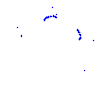
Particle: proton